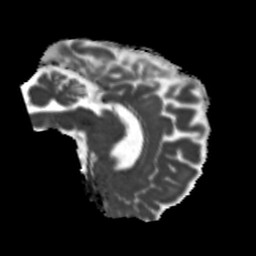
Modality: MD
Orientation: sagittal
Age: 42
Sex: male
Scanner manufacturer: siemens
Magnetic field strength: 3 T
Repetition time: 5.25 s
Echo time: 0.08 s